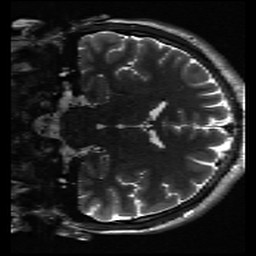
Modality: inplaneT2
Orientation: coronal